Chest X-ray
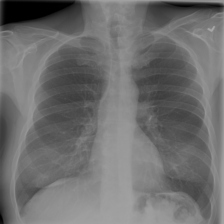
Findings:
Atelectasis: negative
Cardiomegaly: negative
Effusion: negative
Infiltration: negative
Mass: negative
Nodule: negative
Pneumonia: negative
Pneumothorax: negative
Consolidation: negative
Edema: negative
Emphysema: negative
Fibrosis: negative
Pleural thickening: negative
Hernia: negative